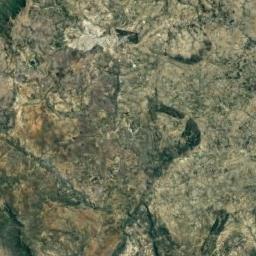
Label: mountain